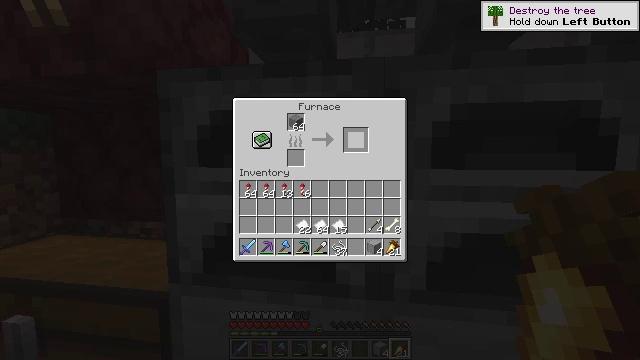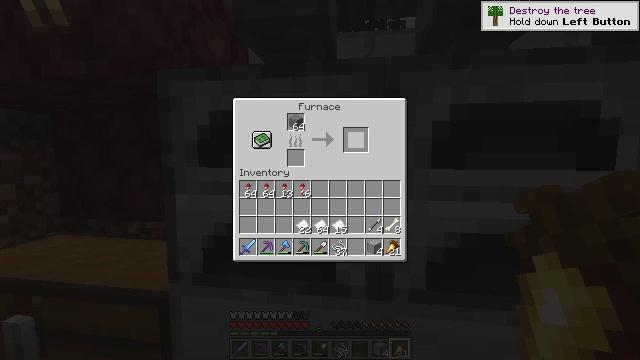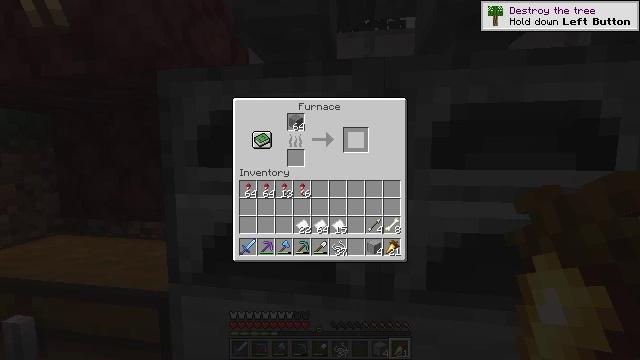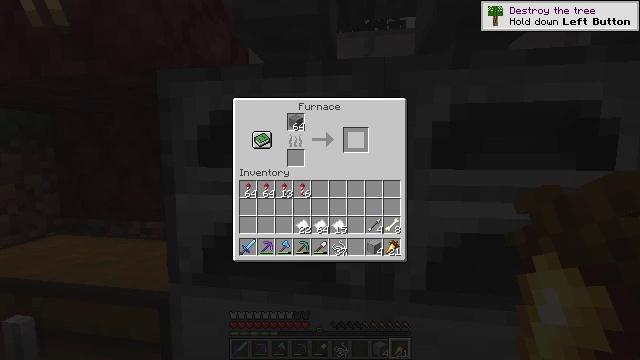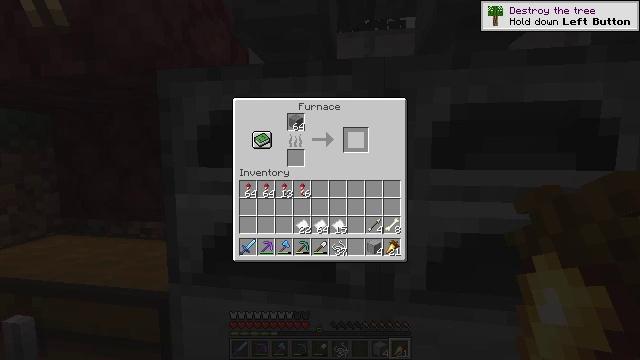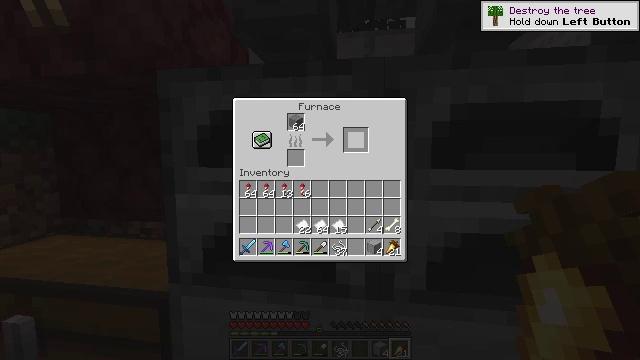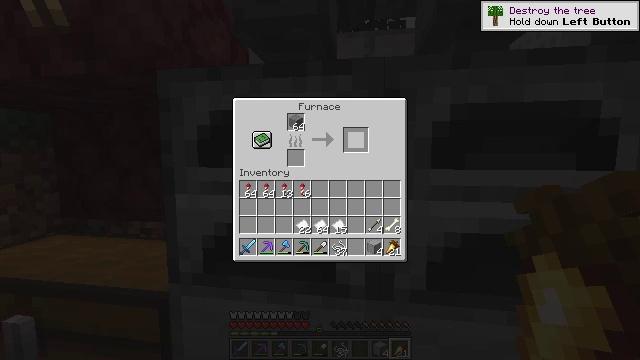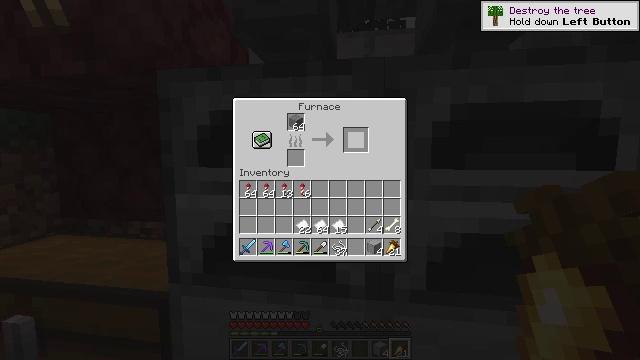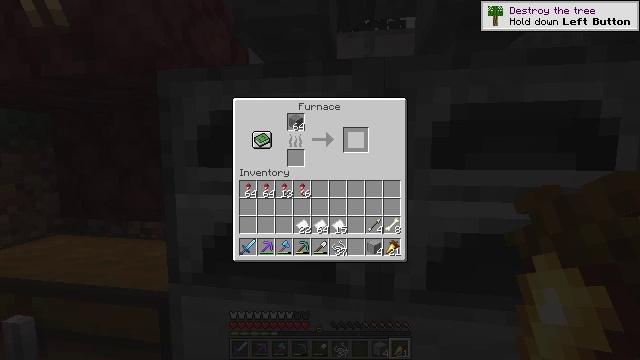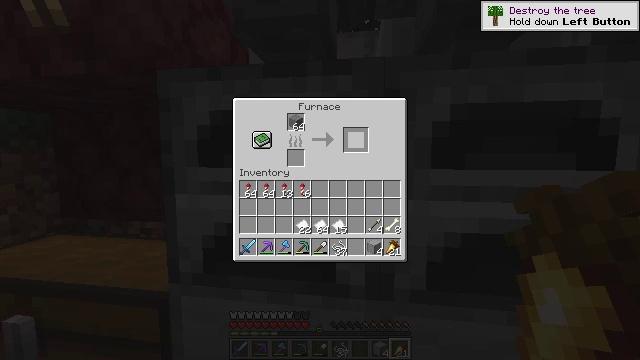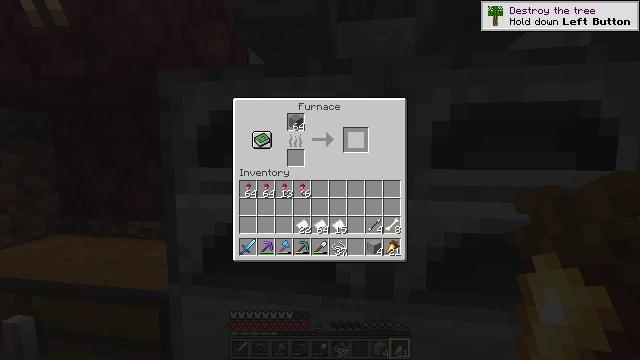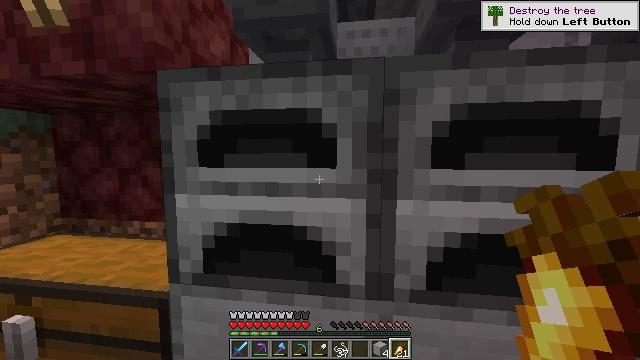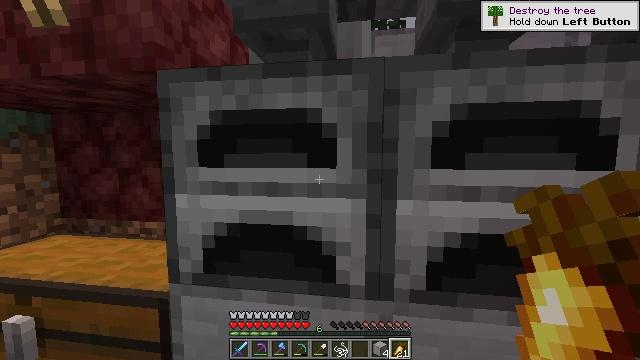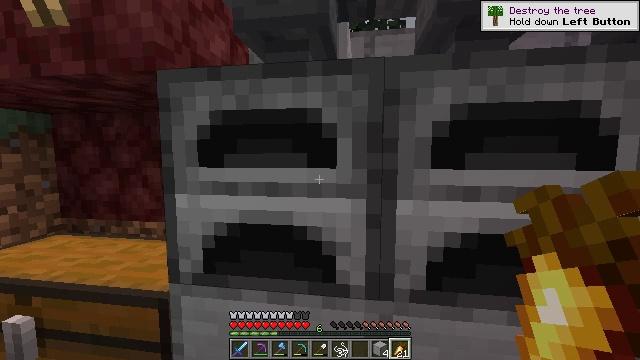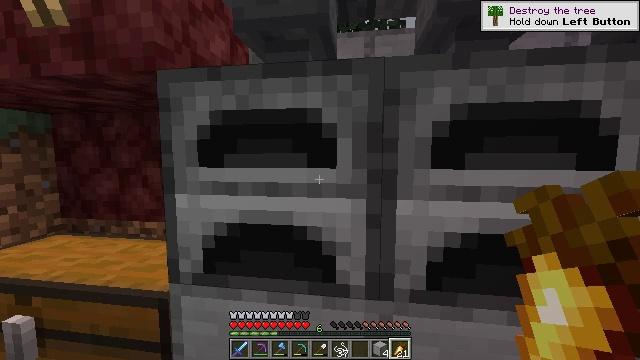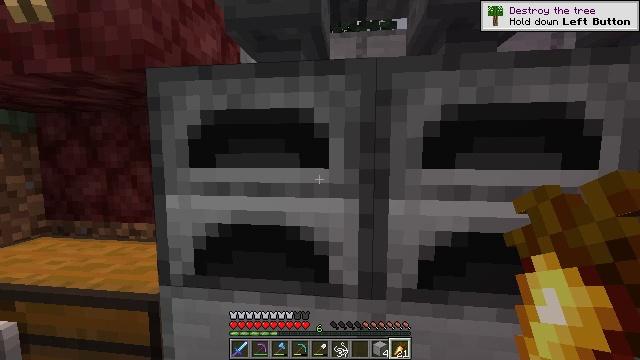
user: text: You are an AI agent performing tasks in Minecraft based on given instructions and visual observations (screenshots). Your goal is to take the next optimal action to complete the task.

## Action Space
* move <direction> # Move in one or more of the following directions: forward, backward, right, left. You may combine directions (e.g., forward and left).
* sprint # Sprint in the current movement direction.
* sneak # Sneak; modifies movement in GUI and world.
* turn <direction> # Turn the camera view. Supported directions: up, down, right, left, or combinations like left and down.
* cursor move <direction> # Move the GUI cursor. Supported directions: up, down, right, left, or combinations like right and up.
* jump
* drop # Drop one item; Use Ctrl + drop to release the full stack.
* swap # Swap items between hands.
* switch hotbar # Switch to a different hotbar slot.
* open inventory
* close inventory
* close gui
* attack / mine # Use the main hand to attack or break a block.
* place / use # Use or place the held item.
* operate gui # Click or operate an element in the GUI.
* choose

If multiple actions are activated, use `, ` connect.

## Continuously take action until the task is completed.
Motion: motion action
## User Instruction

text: Use the furnace to smelt stone into smooth stone.
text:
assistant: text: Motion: sneak
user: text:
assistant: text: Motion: sneak
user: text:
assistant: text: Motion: sneak
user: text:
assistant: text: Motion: sneak
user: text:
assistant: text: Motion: no_op
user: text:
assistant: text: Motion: no_op
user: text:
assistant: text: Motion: no_op
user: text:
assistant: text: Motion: no_op
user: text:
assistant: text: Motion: no_op
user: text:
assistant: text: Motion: no_op
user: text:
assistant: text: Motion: no_op
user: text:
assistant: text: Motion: no_op
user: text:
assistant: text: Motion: no_op
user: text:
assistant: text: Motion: no_op
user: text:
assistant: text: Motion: turn right
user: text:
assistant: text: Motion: turn right
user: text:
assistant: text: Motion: turn right
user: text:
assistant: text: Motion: turn right
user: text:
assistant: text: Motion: no_op
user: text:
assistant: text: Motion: use / place
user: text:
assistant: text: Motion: use / place
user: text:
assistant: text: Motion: use / place
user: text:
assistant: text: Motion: use / place
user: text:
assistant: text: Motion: no_op
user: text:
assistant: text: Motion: no_op
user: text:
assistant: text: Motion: no_op
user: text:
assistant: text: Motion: no_op
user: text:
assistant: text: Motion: no_op
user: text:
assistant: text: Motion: no_op
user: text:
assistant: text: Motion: no_op